Interaction volume radius: 5 \u00c5
Interaction volume height: 25 \u00c5
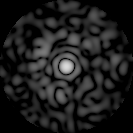
Disorder parameter: 0.8519